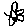
Label: flower